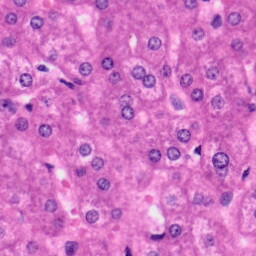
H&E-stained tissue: Liver